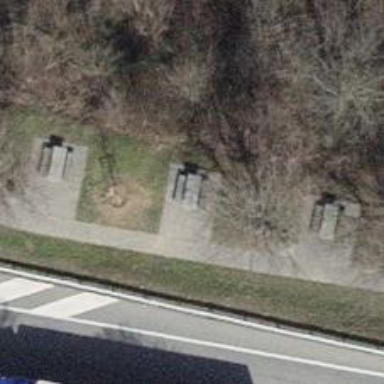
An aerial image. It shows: Concrete picnic table on leisure land.